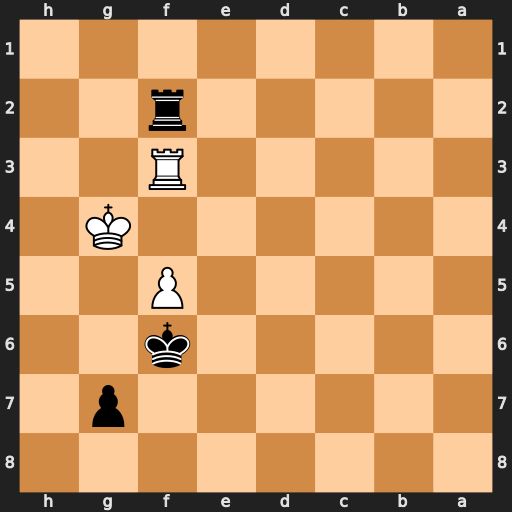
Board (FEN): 8/6p1/5k2/5P2/6K1/5R2/5r2/8
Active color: b
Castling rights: -
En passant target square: -
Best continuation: Rxf3 Kxf3 Kxf5 Kg3 Kg5